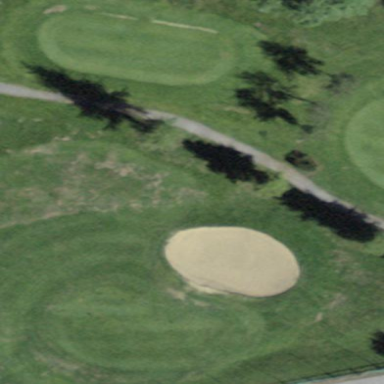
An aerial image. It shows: Golf driving range with grass surface.